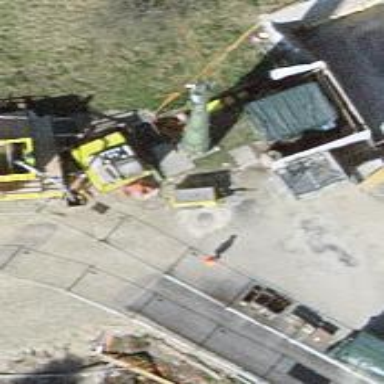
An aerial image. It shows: Communication mast tower.